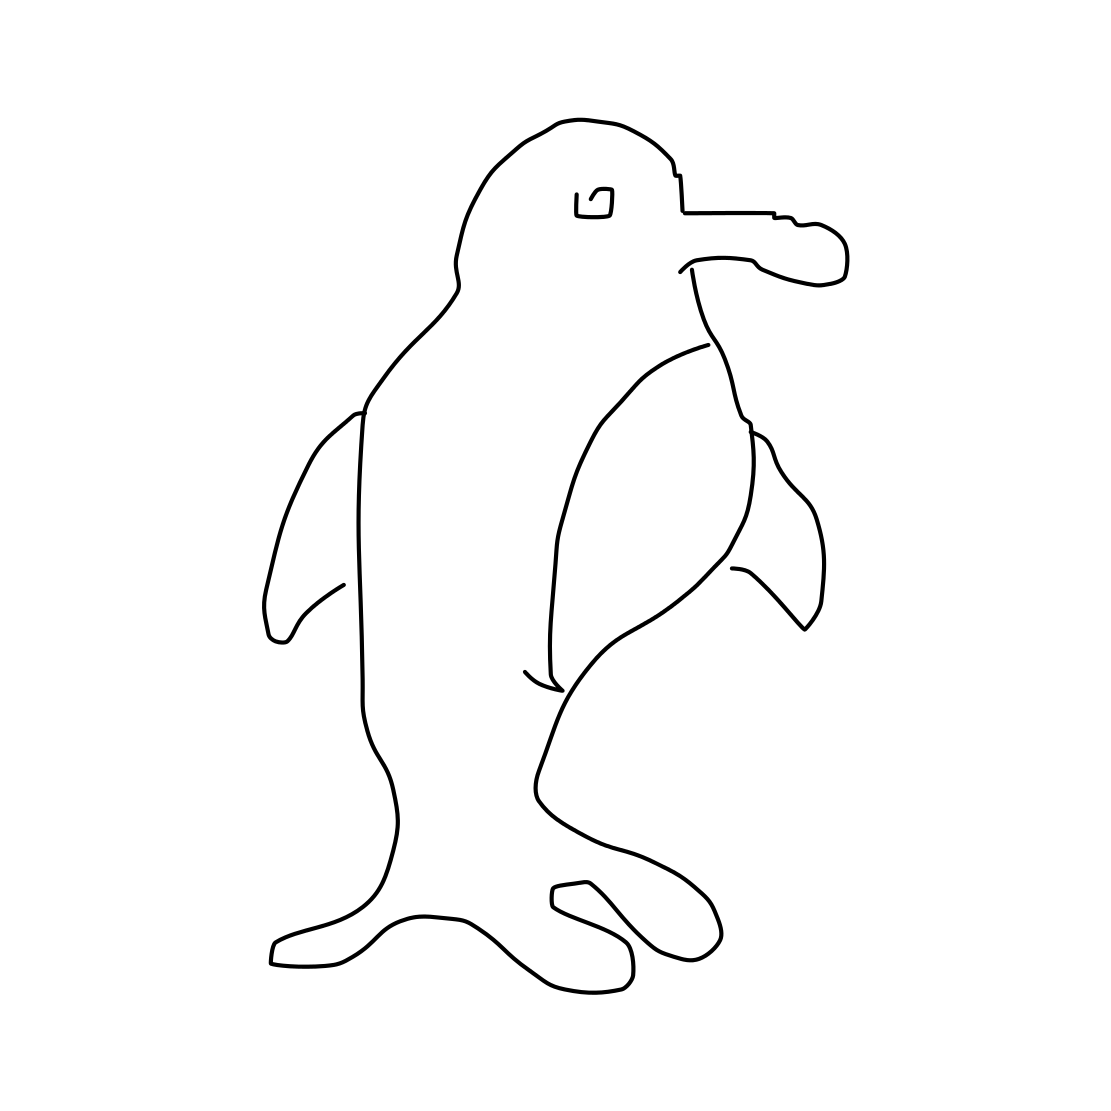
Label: penguin